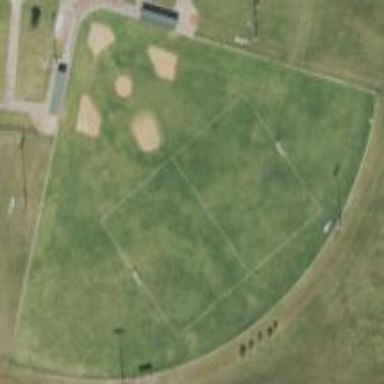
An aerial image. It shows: Baseball pitch for leisure land.